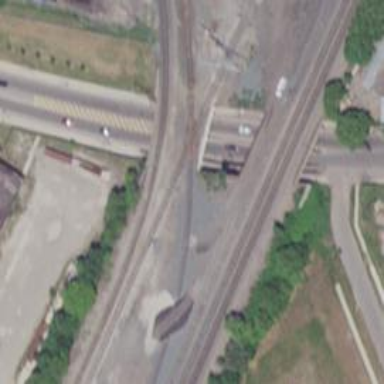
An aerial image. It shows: Railway crossing.